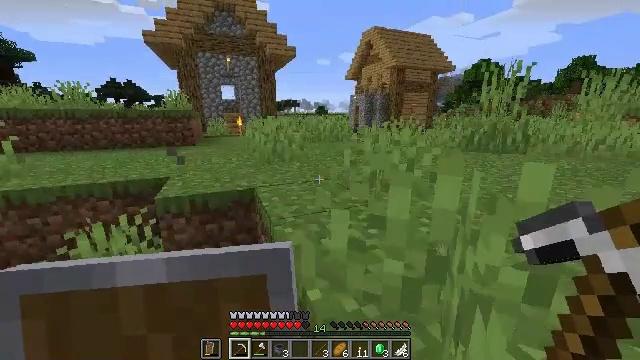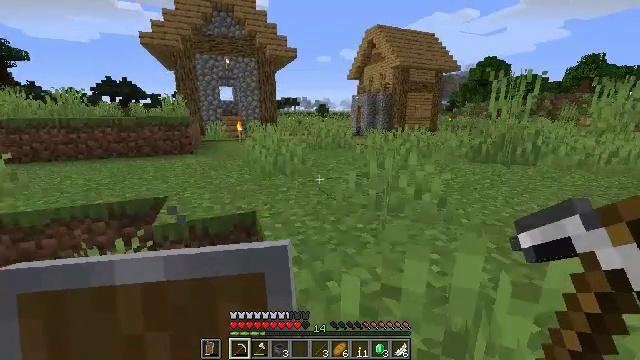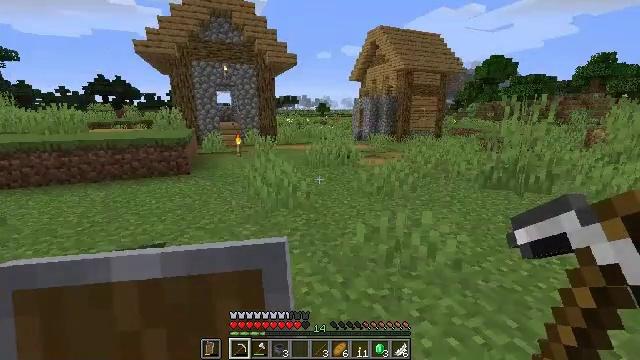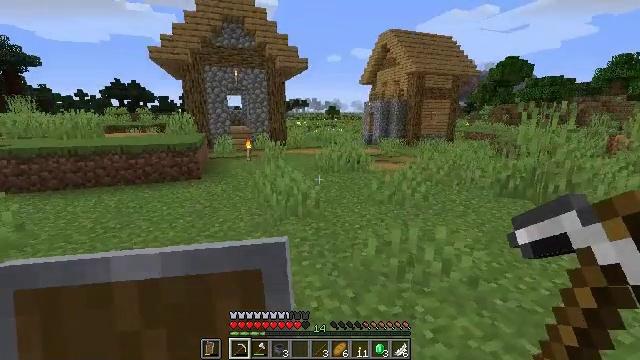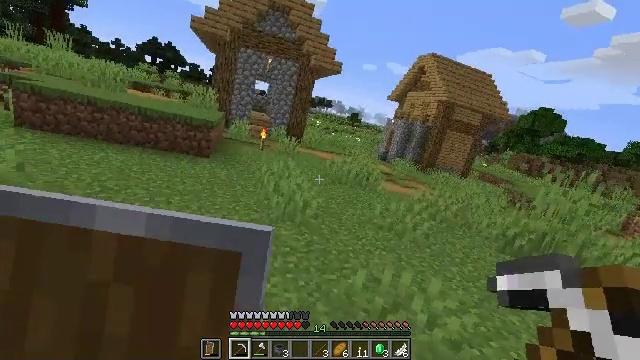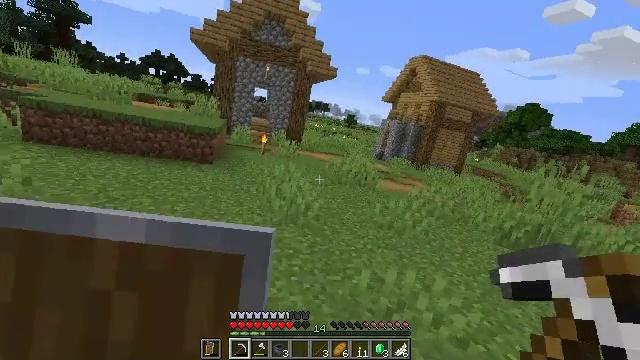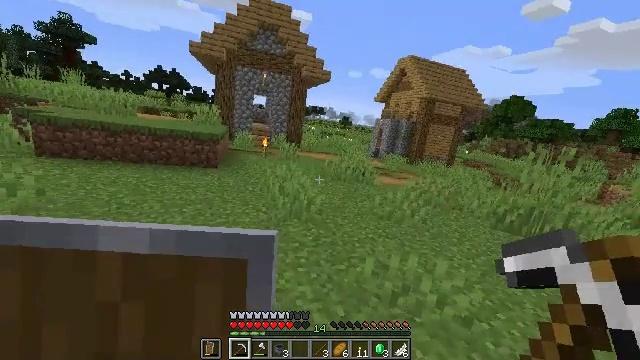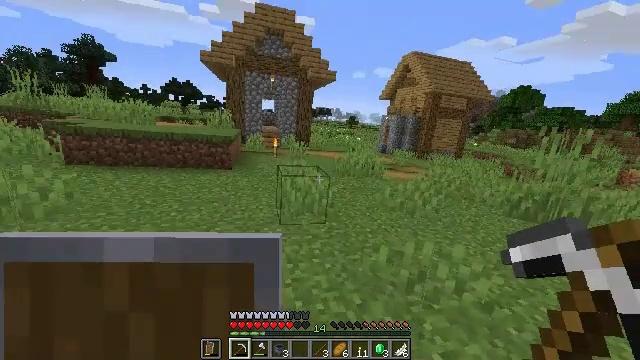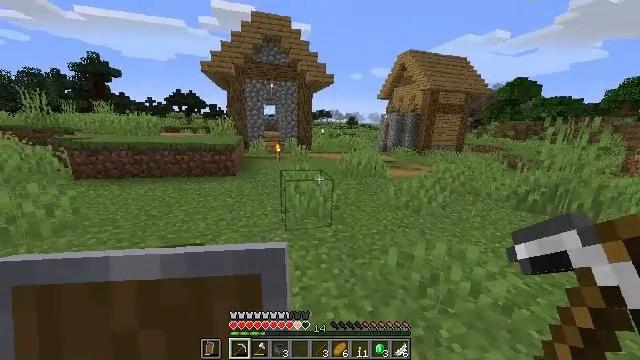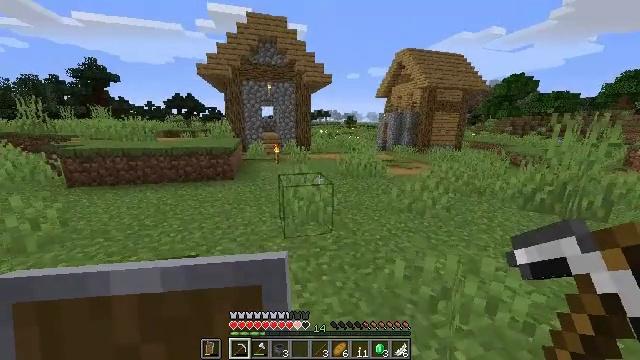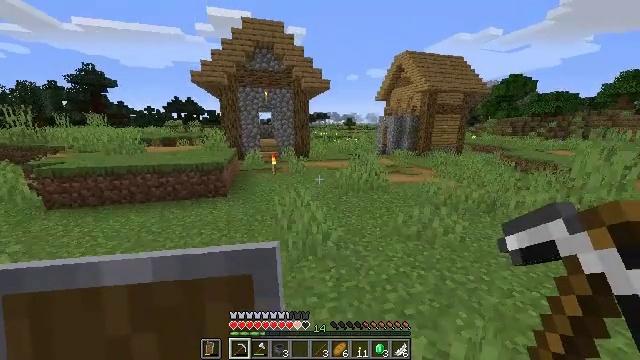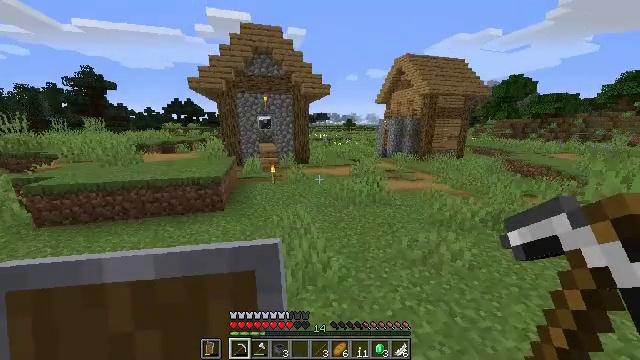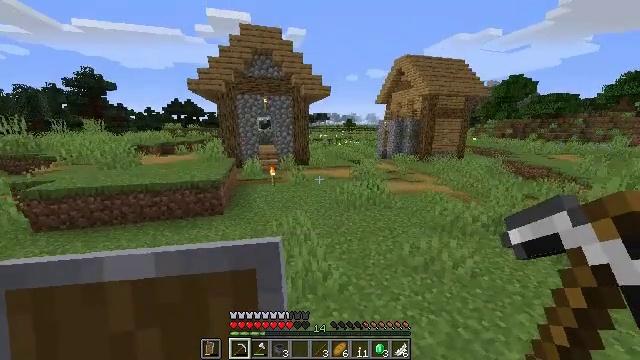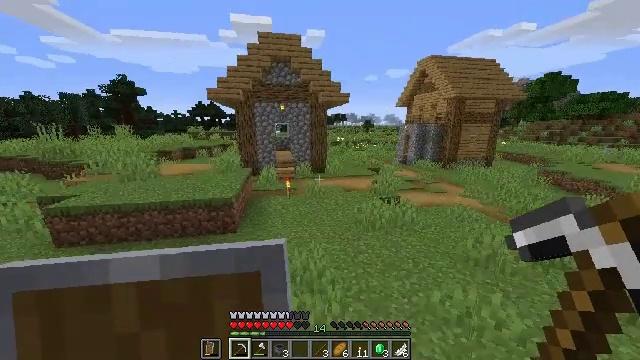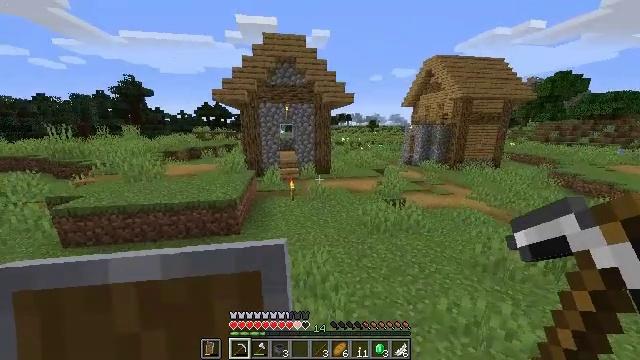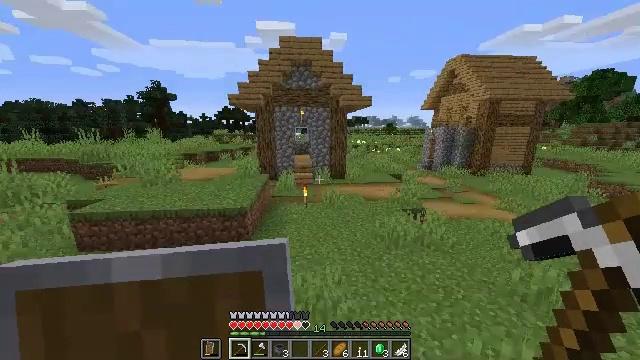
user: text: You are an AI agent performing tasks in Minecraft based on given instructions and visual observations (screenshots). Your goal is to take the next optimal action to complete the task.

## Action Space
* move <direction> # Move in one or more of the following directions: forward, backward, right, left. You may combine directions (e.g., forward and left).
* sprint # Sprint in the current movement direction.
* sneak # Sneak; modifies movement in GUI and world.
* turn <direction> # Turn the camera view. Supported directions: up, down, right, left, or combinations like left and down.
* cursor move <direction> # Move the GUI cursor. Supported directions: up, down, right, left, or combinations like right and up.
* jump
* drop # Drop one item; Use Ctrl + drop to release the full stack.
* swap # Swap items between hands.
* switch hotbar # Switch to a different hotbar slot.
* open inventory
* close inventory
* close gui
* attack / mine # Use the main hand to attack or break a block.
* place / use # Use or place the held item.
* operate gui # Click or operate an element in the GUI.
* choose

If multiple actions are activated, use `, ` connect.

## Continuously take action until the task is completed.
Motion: motion action
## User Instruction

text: Attack the cauldron to retrieve it.
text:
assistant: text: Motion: move forward, sprint, jump
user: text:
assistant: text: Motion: move forward, sprint, jump
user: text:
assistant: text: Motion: move forward, sprint, turn left, jump
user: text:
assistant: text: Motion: move forward, sprint, turn left, jump
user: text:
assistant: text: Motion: move forward, sprint, jump
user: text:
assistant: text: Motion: move forward, sprint, jump
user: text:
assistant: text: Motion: move forward, sprint, turn left, jump
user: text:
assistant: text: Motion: move forward, sprint, jump
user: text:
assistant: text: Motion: move forward, sprint, jump
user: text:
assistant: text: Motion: move forward, sprint, jump
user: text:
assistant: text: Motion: move forward, sprint, jump
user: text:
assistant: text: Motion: move forward, sprint, jump
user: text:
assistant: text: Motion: move forward, sprint, turn left, jump
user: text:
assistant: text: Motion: move forward, sprint, turn left, jump
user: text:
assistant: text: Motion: move forward, sprint, turn left, jump
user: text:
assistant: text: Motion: move forward, sprint, turn left, jump
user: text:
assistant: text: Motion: move forward, sprint, jump
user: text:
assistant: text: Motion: move forward, sprint, jump
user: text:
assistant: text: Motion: move forward, sprint, jump
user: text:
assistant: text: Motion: move forward, sprint, jump
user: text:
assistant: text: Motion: move forward, sprint, jump
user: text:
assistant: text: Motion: move forward, sprint, jump
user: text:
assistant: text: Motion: move forward, sprint, jump
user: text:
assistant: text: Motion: move forward, sprint, jump
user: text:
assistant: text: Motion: move forward, sprint, jump
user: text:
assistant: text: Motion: move forward, sprint, jump
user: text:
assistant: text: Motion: move forward, sprint, jump
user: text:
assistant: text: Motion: move forward, sprint, jump
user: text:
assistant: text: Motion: move forward, sprint, jump
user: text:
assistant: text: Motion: move forward, sprint, jump